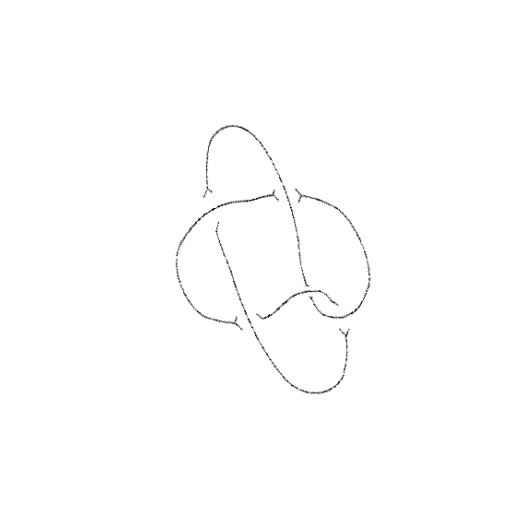
Crossing number: 5